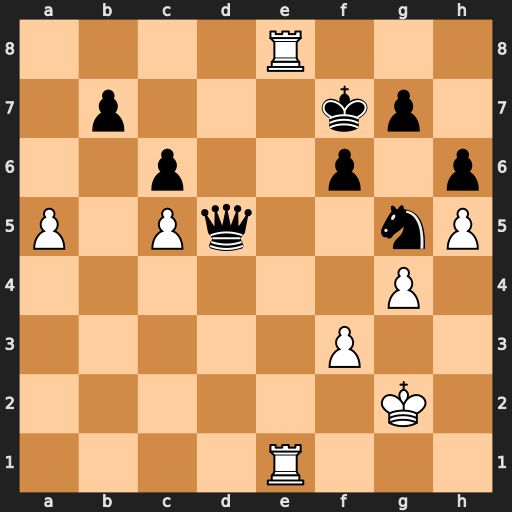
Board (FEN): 4R3/1p3kp1/2p2p1p/P1Pq2nP/6P1/5P2/6K1/4R3
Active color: w
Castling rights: -
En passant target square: -
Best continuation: R1e7#